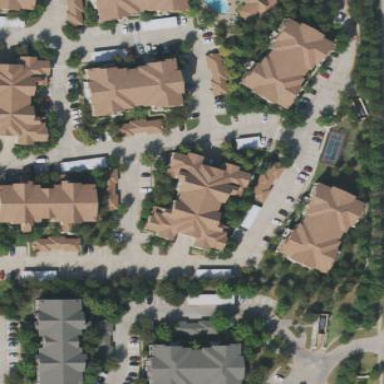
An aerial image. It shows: Hipped roof apartment building.